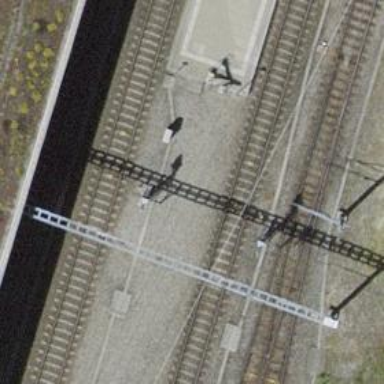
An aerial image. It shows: Railway signal.